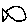
Label: fish